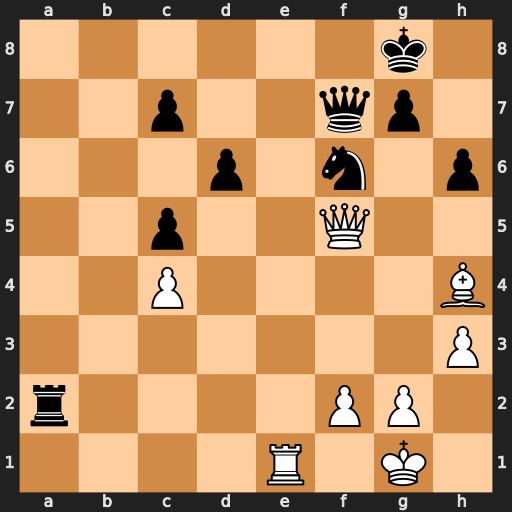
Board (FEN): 6k1/2p2qp1/3p1n1p/2p2Q2/2P4B/7P/r4PP1/4R1K1
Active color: w
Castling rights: -
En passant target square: -
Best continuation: Bxf6 Qxf6 Re8+ Kf7 Qd7+